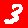
Digit: 3